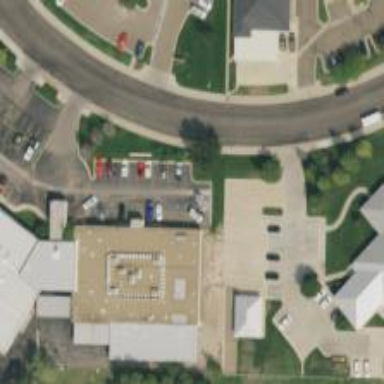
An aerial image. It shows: Clinic building providing healthcare services.